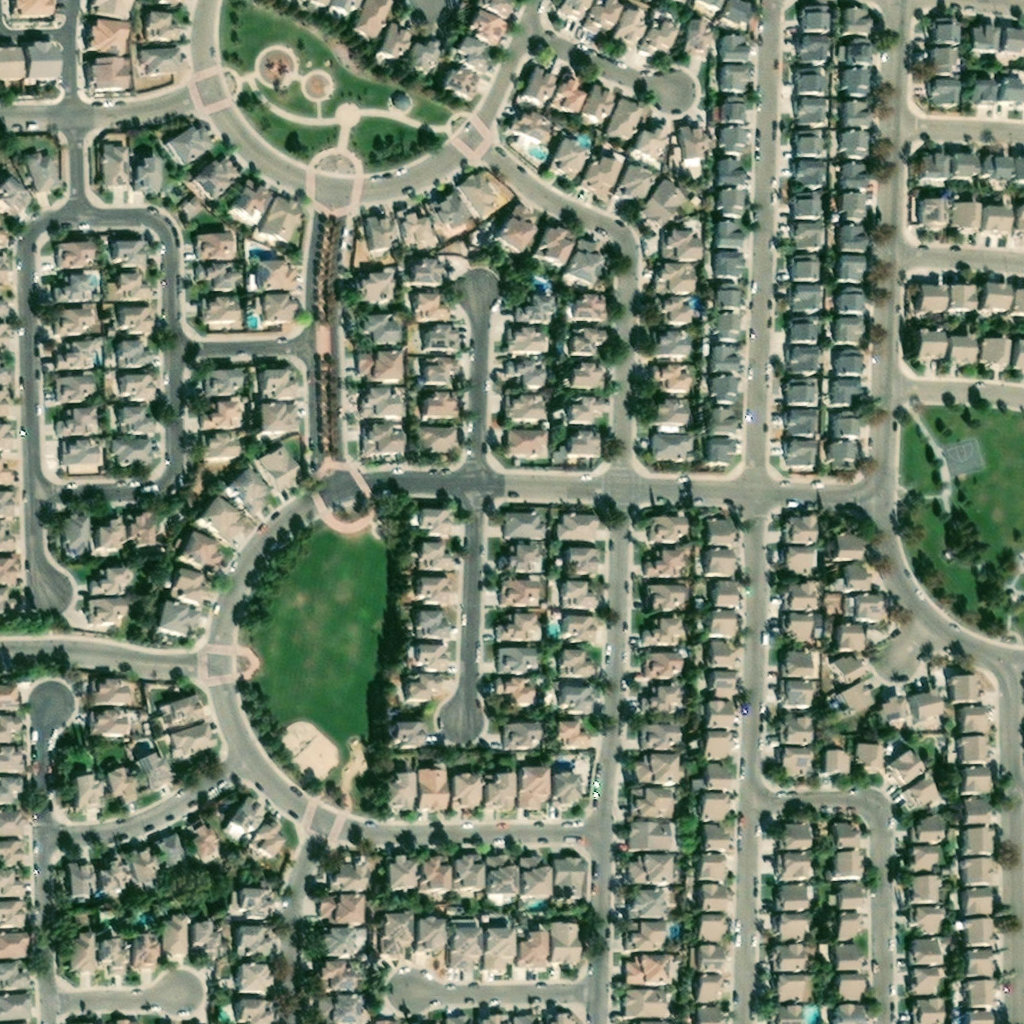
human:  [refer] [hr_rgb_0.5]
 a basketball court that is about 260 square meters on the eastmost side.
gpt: <box>[[92, 42, 96, 46, 0]]</box>